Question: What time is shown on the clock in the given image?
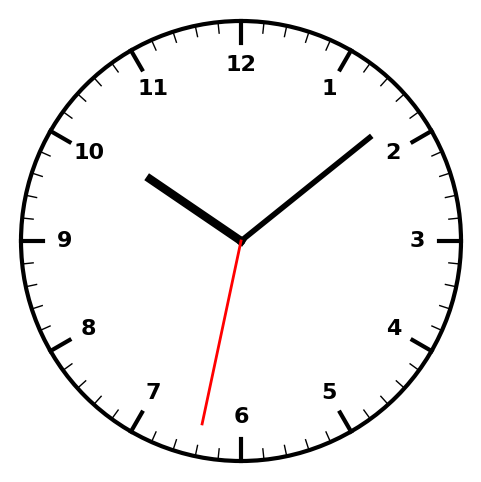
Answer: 10:08:32